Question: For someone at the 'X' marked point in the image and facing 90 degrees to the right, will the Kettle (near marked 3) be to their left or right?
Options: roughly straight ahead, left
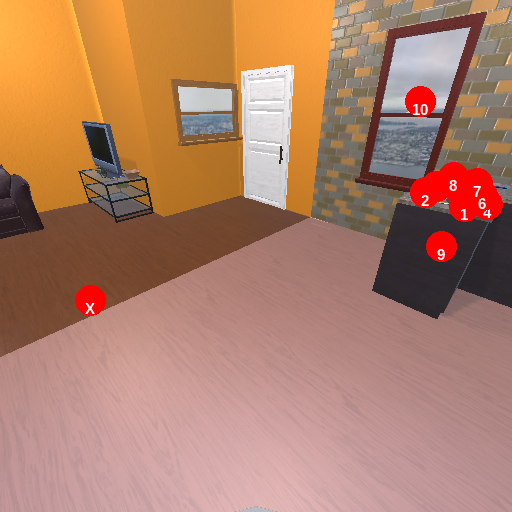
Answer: roughly straight ahead